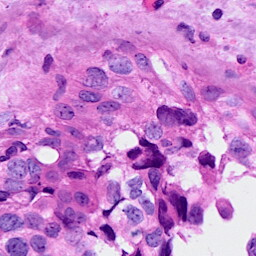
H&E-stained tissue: Breast